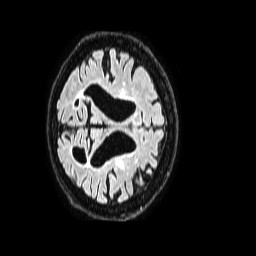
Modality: FLAIR
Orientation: axial
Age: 82
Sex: female
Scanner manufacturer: philips
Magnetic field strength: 1.5 T
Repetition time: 4.8 s
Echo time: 0.3 s